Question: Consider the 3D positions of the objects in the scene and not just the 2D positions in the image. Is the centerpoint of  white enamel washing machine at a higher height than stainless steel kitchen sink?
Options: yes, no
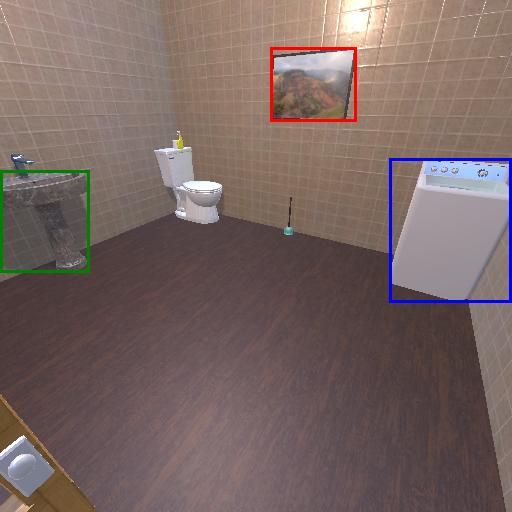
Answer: yes